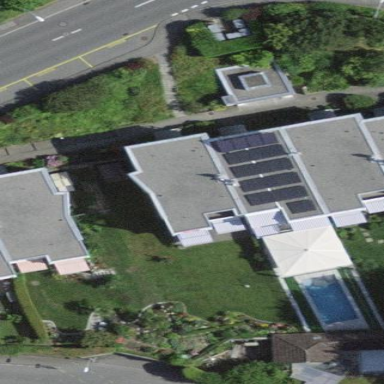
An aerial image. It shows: Terrace building.